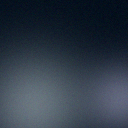
Screen state: off